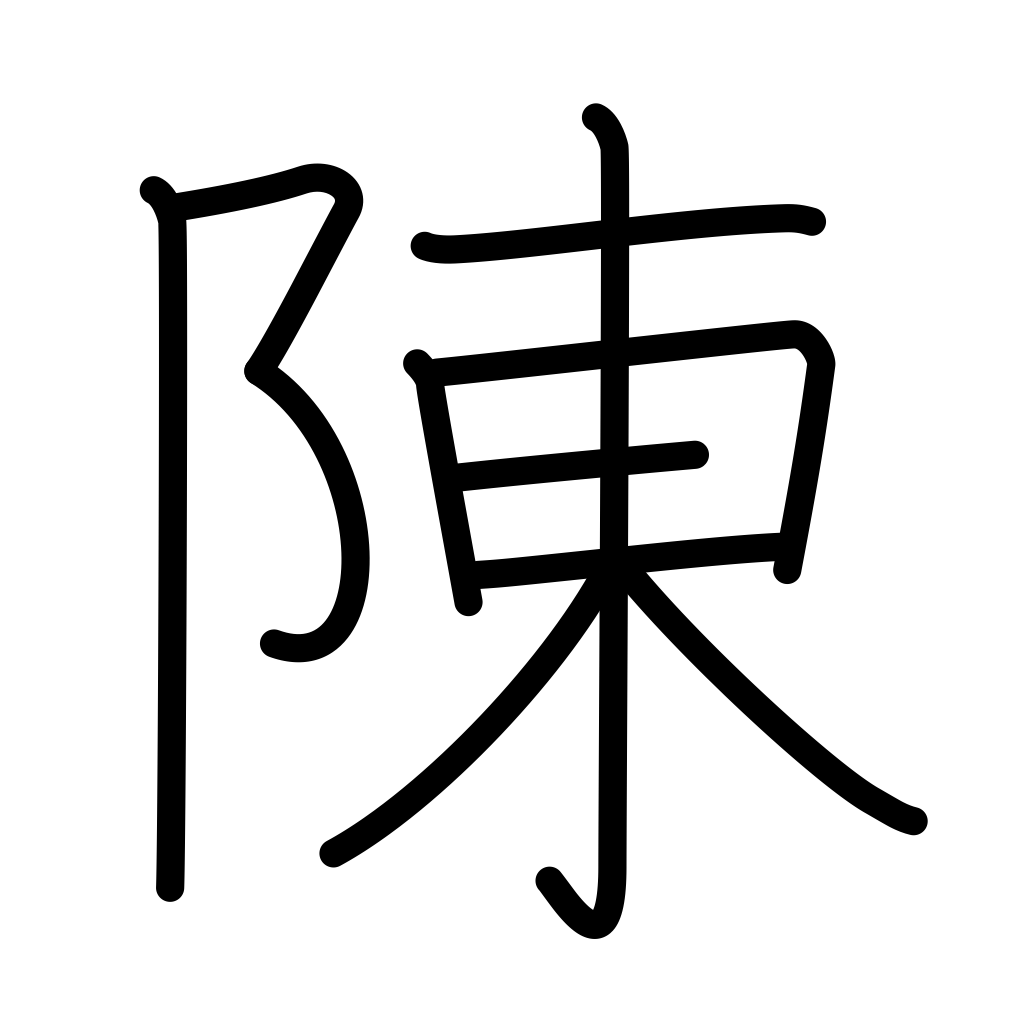
Meaning: exhibit, state, relate, explain